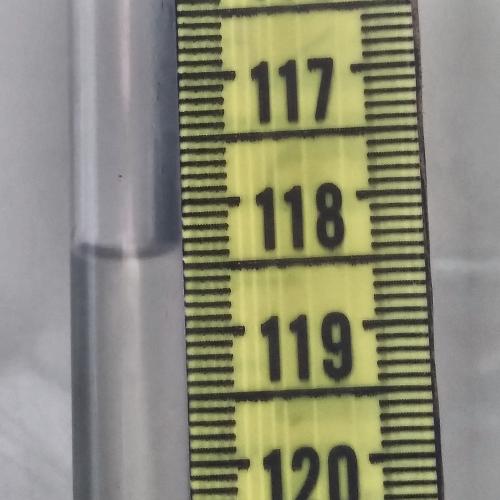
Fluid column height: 118.4 cm